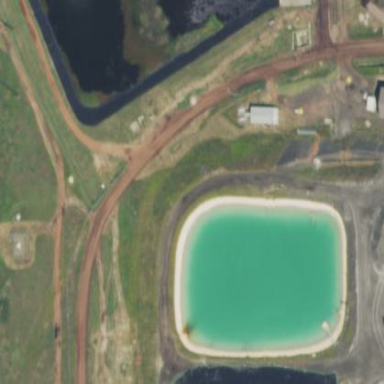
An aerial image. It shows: Tailings reservoir.